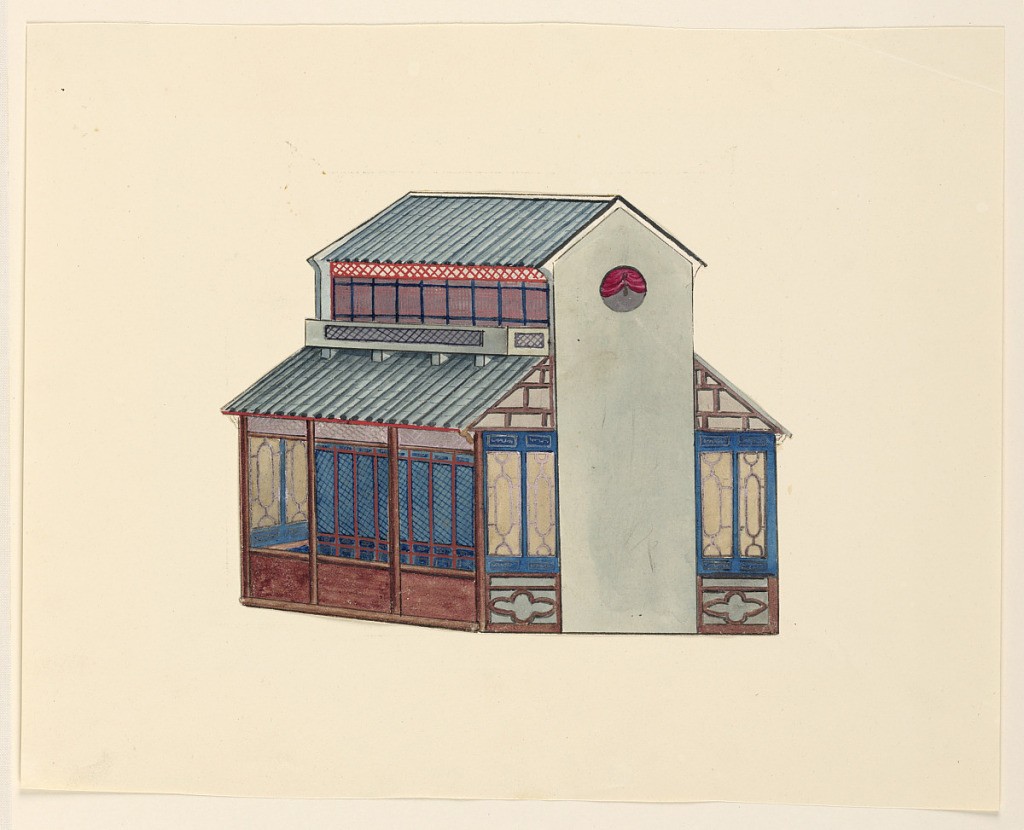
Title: Design for a Chinese Pavilion
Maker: Frederick Crace, English, 1779–1859
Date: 1815–22
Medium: Brush and watercolor, gouache, pen and black ink on paper
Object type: Drawing
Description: Horizontal rectangle. A design for a pavilion on the plan of a basilica. Lattice-work panels fill the openings. The structure is seen from the rear, in perspective.

Original album associated with this collection still exists.  See 1948-40-1 accessory